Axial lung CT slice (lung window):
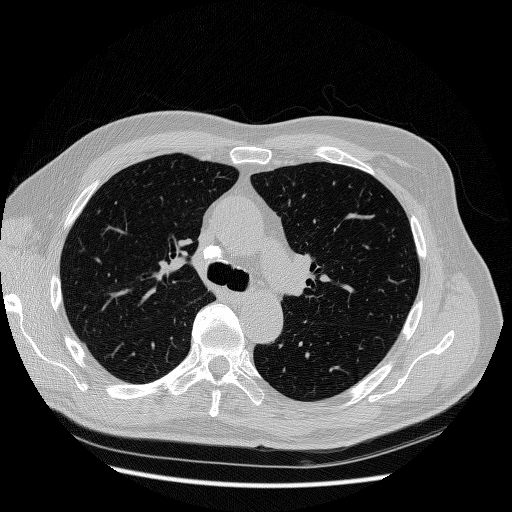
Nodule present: no